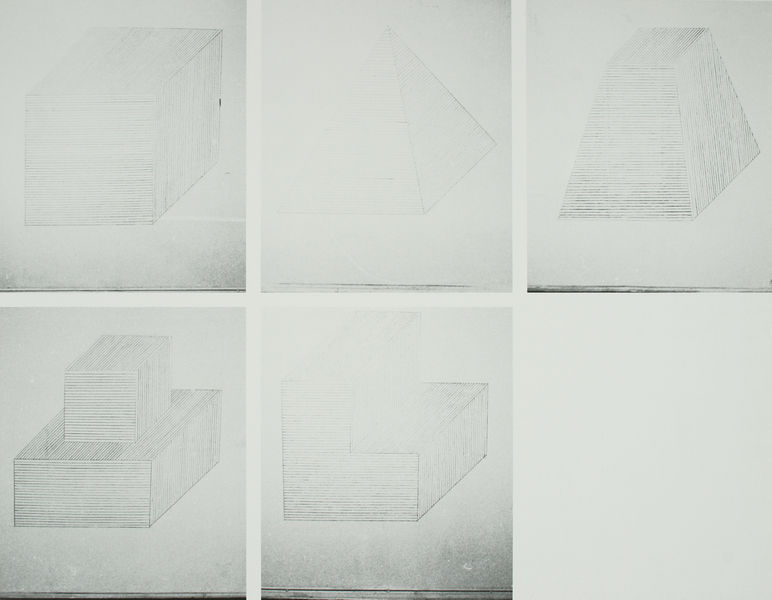
Titel: Installation Palace of Culture, Warschau - Outlines of isometric figures
Künstler: Sol Lewitt
Schlagwörter: blätter, körper, weiß, kubismus, grau, raum, skizze, zeichnung, fünf, papier, perspektive, abstrakt, modern, formen, linien, gerade, striche, fotografie, rechtecke, kegel, schrafur, bleistift, entwurf, würfel, quadrate, geometrisch, quader, frei, lineal, pyramide, sol, sechs, skizzen, geometrie, lewitt, quadrat, kuben, zeichnungen, kubus, schrafuren, sol lewitt, perspektiven, überbelichtet, pyramidenstumpf, grundformen, axonometrien, grundkörper, isometrien, stsquader